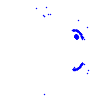
Particle: kaon